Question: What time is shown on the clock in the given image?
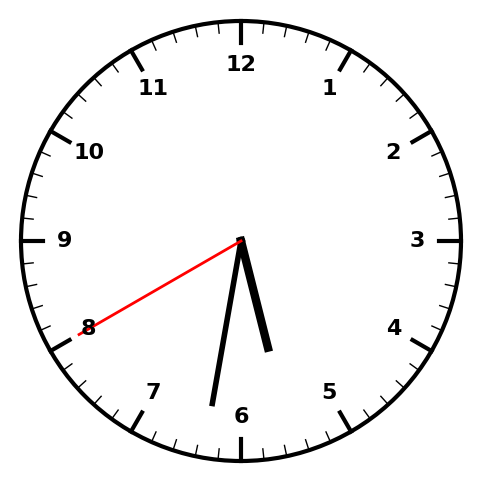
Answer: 05:31:40